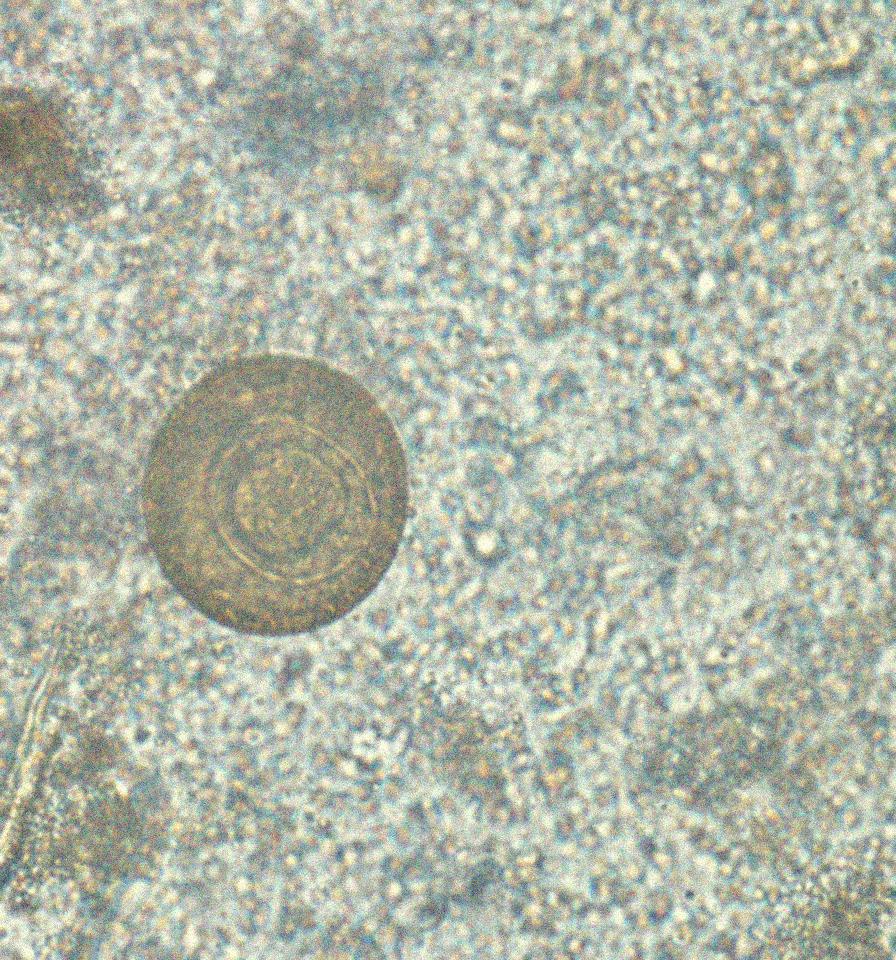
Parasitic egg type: Hymenolepis diminuta